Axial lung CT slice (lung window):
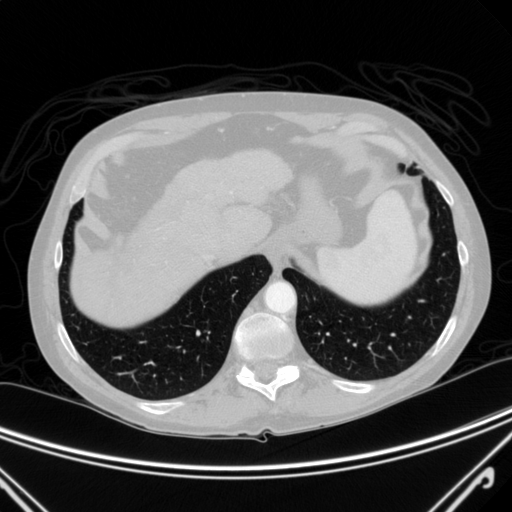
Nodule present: no